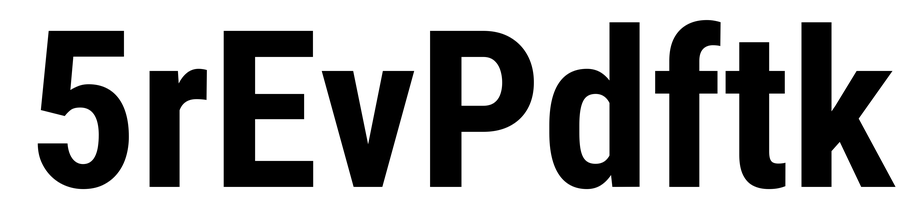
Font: Roboto_Condensed_Bold